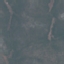
Land use / land cover: HerbaceousVegetation